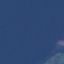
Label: SeaLake